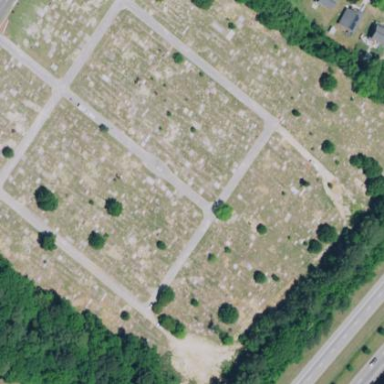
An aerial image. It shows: Cemetery.